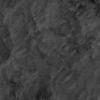
Label: not_dusty